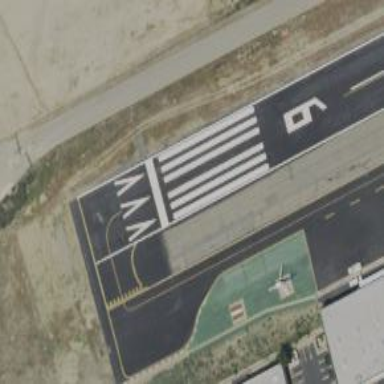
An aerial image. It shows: View of the airport threshold.